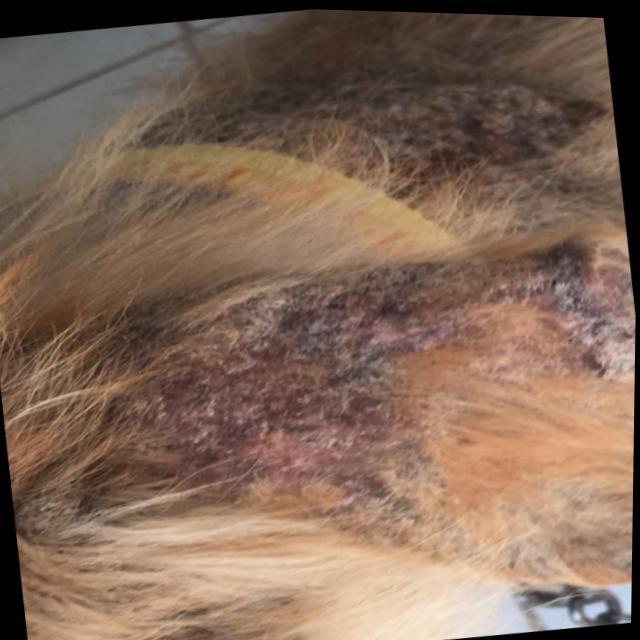
Canine demodicosis (Demodex mange) — caused by Demodex canis mites. Presents with alopecia, follicular papules, pustules, and comedones. Often localized on face and forelimbs.